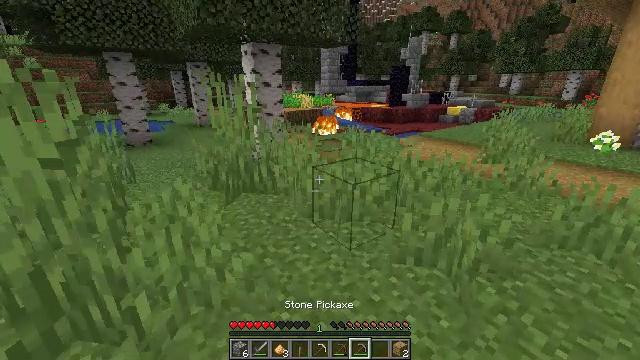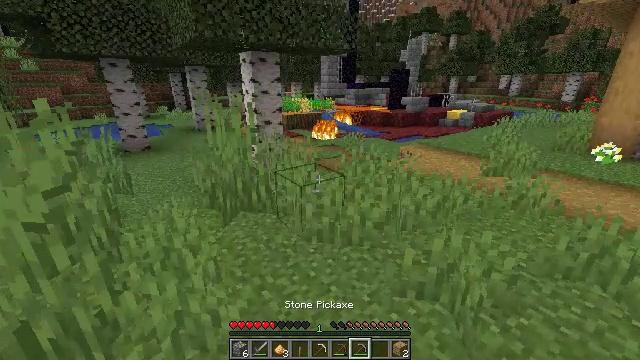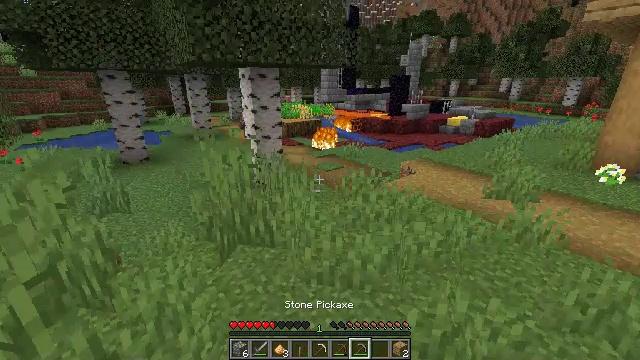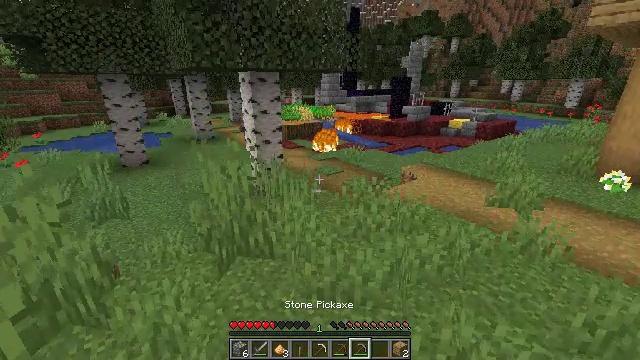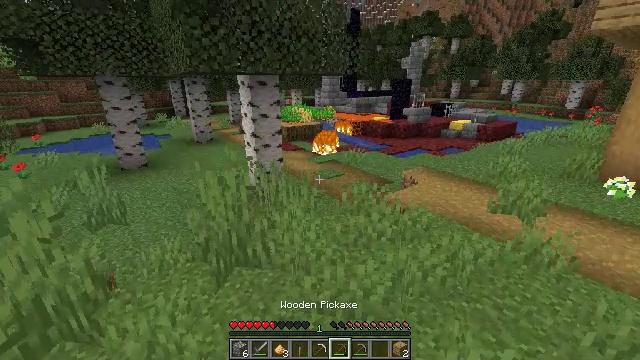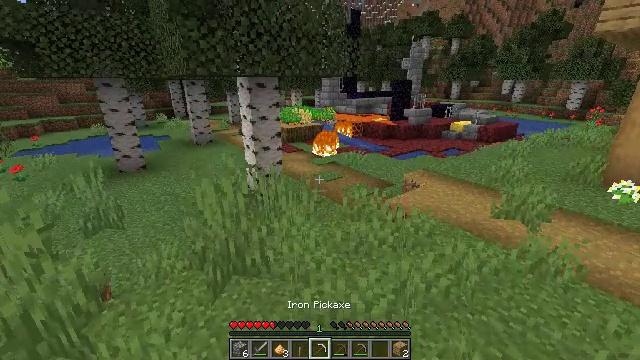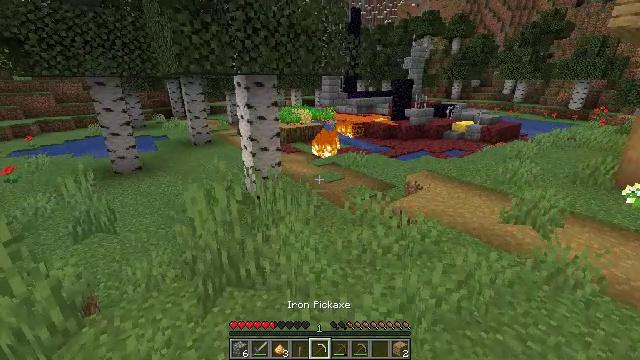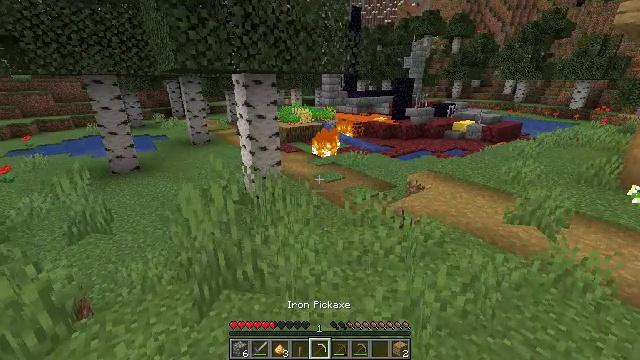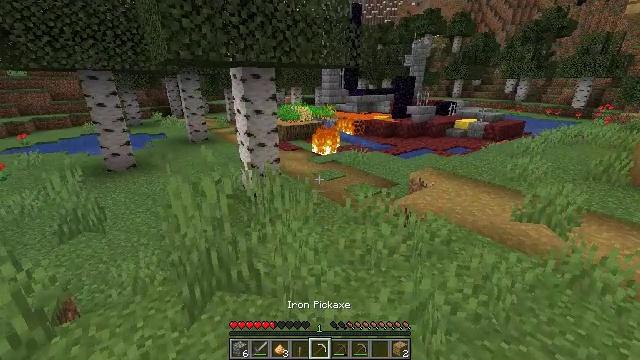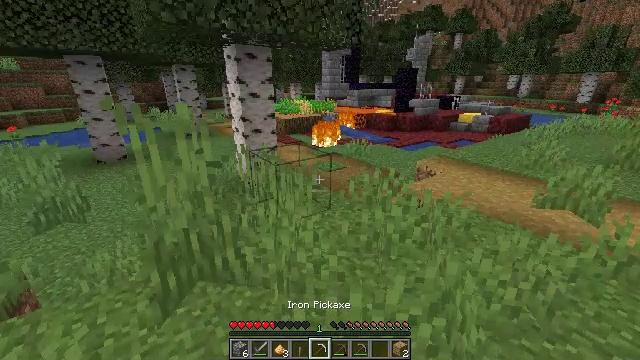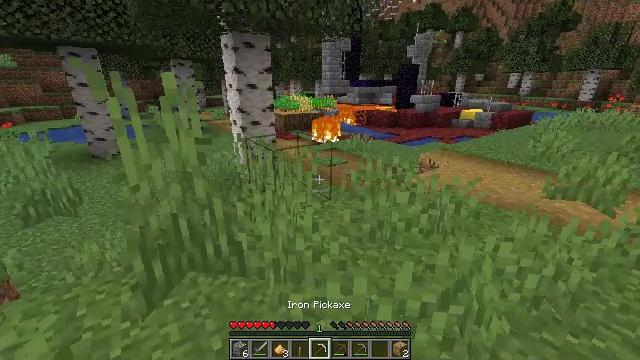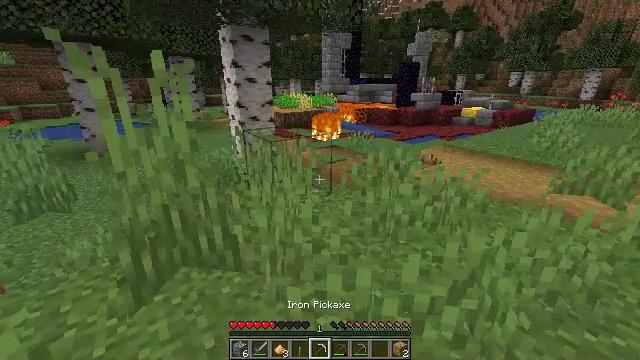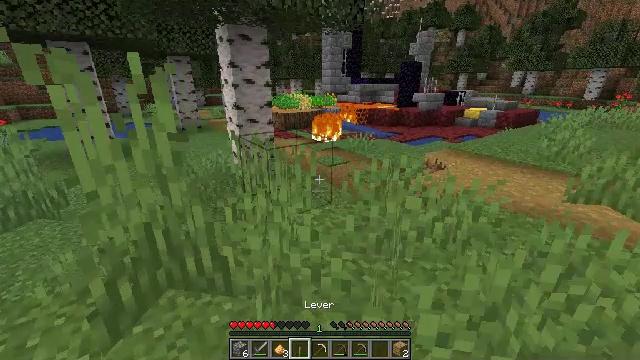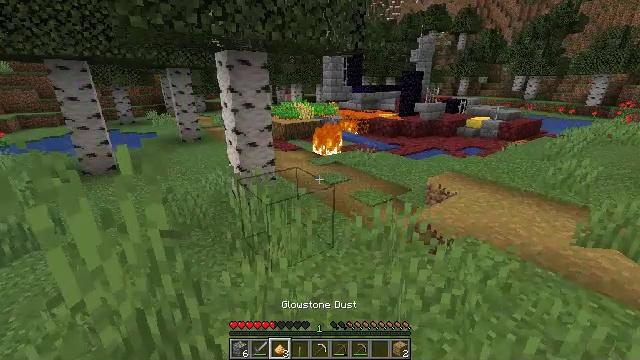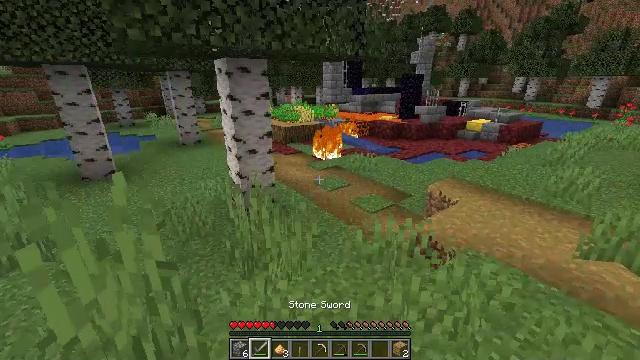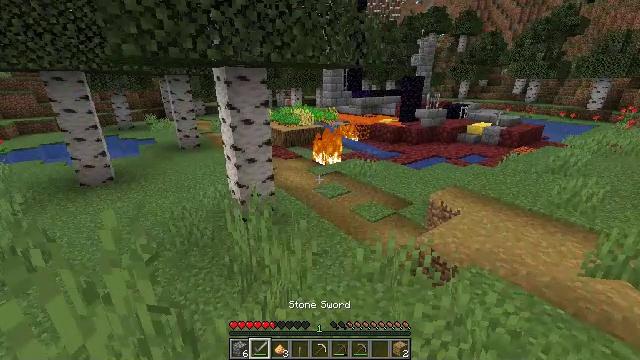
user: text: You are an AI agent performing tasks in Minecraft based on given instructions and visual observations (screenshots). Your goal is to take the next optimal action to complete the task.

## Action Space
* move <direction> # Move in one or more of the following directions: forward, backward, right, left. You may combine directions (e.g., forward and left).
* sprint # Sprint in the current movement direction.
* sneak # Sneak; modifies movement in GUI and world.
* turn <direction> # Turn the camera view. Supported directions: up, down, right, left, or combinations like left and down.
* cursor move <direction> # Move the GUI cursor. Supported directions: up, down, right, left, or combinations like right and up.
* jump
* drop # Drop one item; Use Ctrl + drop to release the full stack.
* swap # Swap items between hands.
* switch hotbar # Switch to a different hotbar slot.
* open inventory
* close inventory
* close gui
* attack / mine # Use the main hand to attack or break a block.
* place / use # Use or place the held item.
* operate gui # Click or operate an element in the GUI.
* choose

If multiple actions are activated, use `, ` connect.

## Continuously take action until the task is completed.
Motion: motion action
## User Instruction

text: Harvest birch logs from birch trees.
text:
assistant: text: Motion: move forward, jump
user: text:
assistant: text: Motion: move forward, jump
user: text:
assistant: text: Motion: move forward, jump
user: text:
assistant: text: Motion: move forward, jump
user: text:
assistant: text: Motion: move forward, jump
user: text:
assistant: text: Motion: move forward, jump
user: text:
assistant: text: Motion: move forward, jump
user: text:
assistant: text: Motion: move forward, jump
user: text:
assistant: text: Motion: move forward, jump
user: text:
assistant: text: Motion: move forward, jump
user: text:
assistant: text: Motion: move forward, jump
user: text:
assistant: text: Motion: move forward, jump
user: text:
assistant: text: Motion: move forward, jump
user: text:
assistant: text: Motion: move forward, jump
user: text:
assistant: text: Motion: move forward, jump
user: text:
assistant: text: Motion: move forward, jump
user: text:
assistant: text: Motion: move forward, jump
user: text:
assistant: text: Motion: move forward, jump
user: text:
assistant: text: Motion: move forward, jump
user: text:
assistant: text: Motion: move forward, jump
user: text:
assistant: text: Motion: move forward, jump
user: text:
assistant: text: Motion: move forward, jump
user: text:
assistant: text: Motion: move forward, jump
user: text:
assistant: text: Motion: move forward, jump
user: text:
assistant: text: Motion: move forward, turn left, jump
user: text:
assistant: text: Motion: move forward, turn left, jump
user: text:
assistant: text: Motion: move forward, turn left and up, attack / mine, jump
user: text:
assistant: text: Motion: move forward, turn left and up, attack / mine, jump
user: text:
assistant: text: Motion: move forward, turn left, attack / mine, jump
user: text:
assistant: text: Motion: move forward, turn left, attack / mine, jump